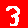
Digit: 3